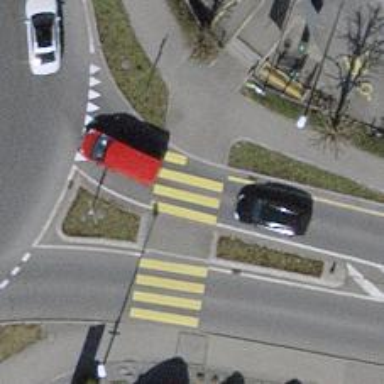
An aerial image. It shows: Uncontrolled zebra crossing on the road.